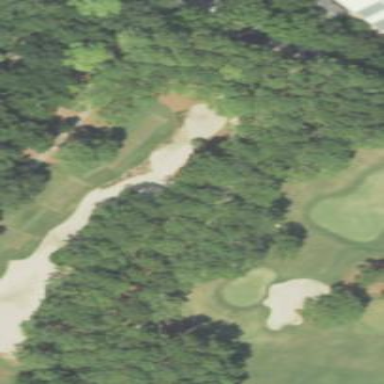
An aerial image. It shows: Golf bunker filled with sandy terrain.